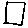
Label: square